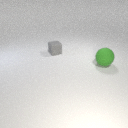
small gray rubber cube behind large green rubber sphere